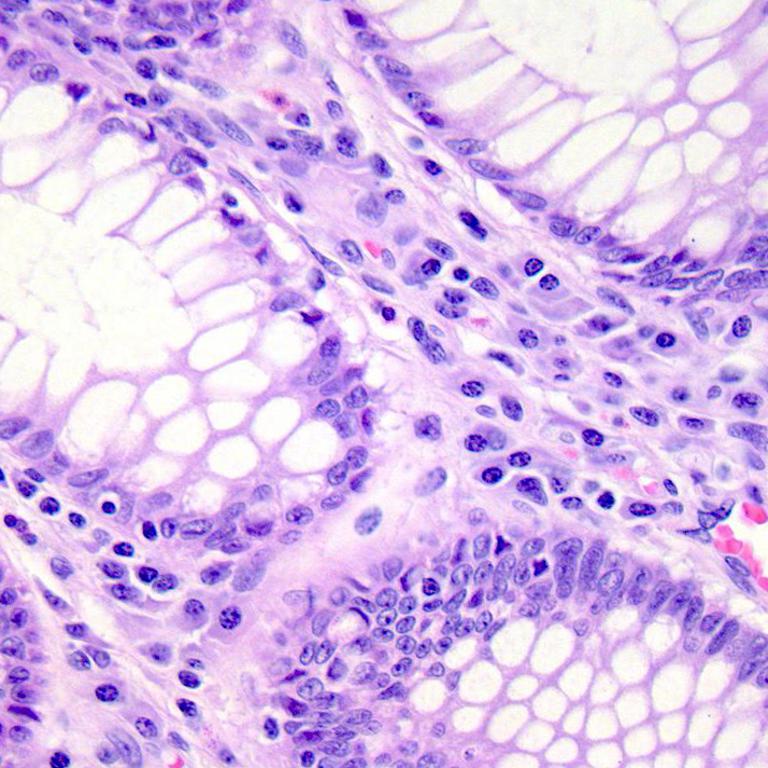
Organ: colon
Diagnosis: benign